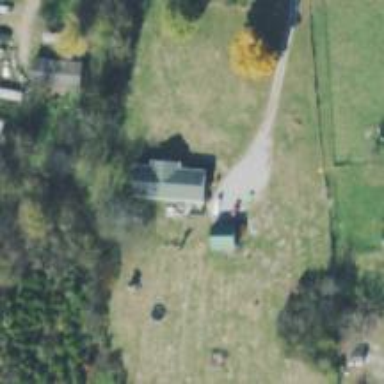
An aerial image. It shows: Driveway.